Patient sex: M
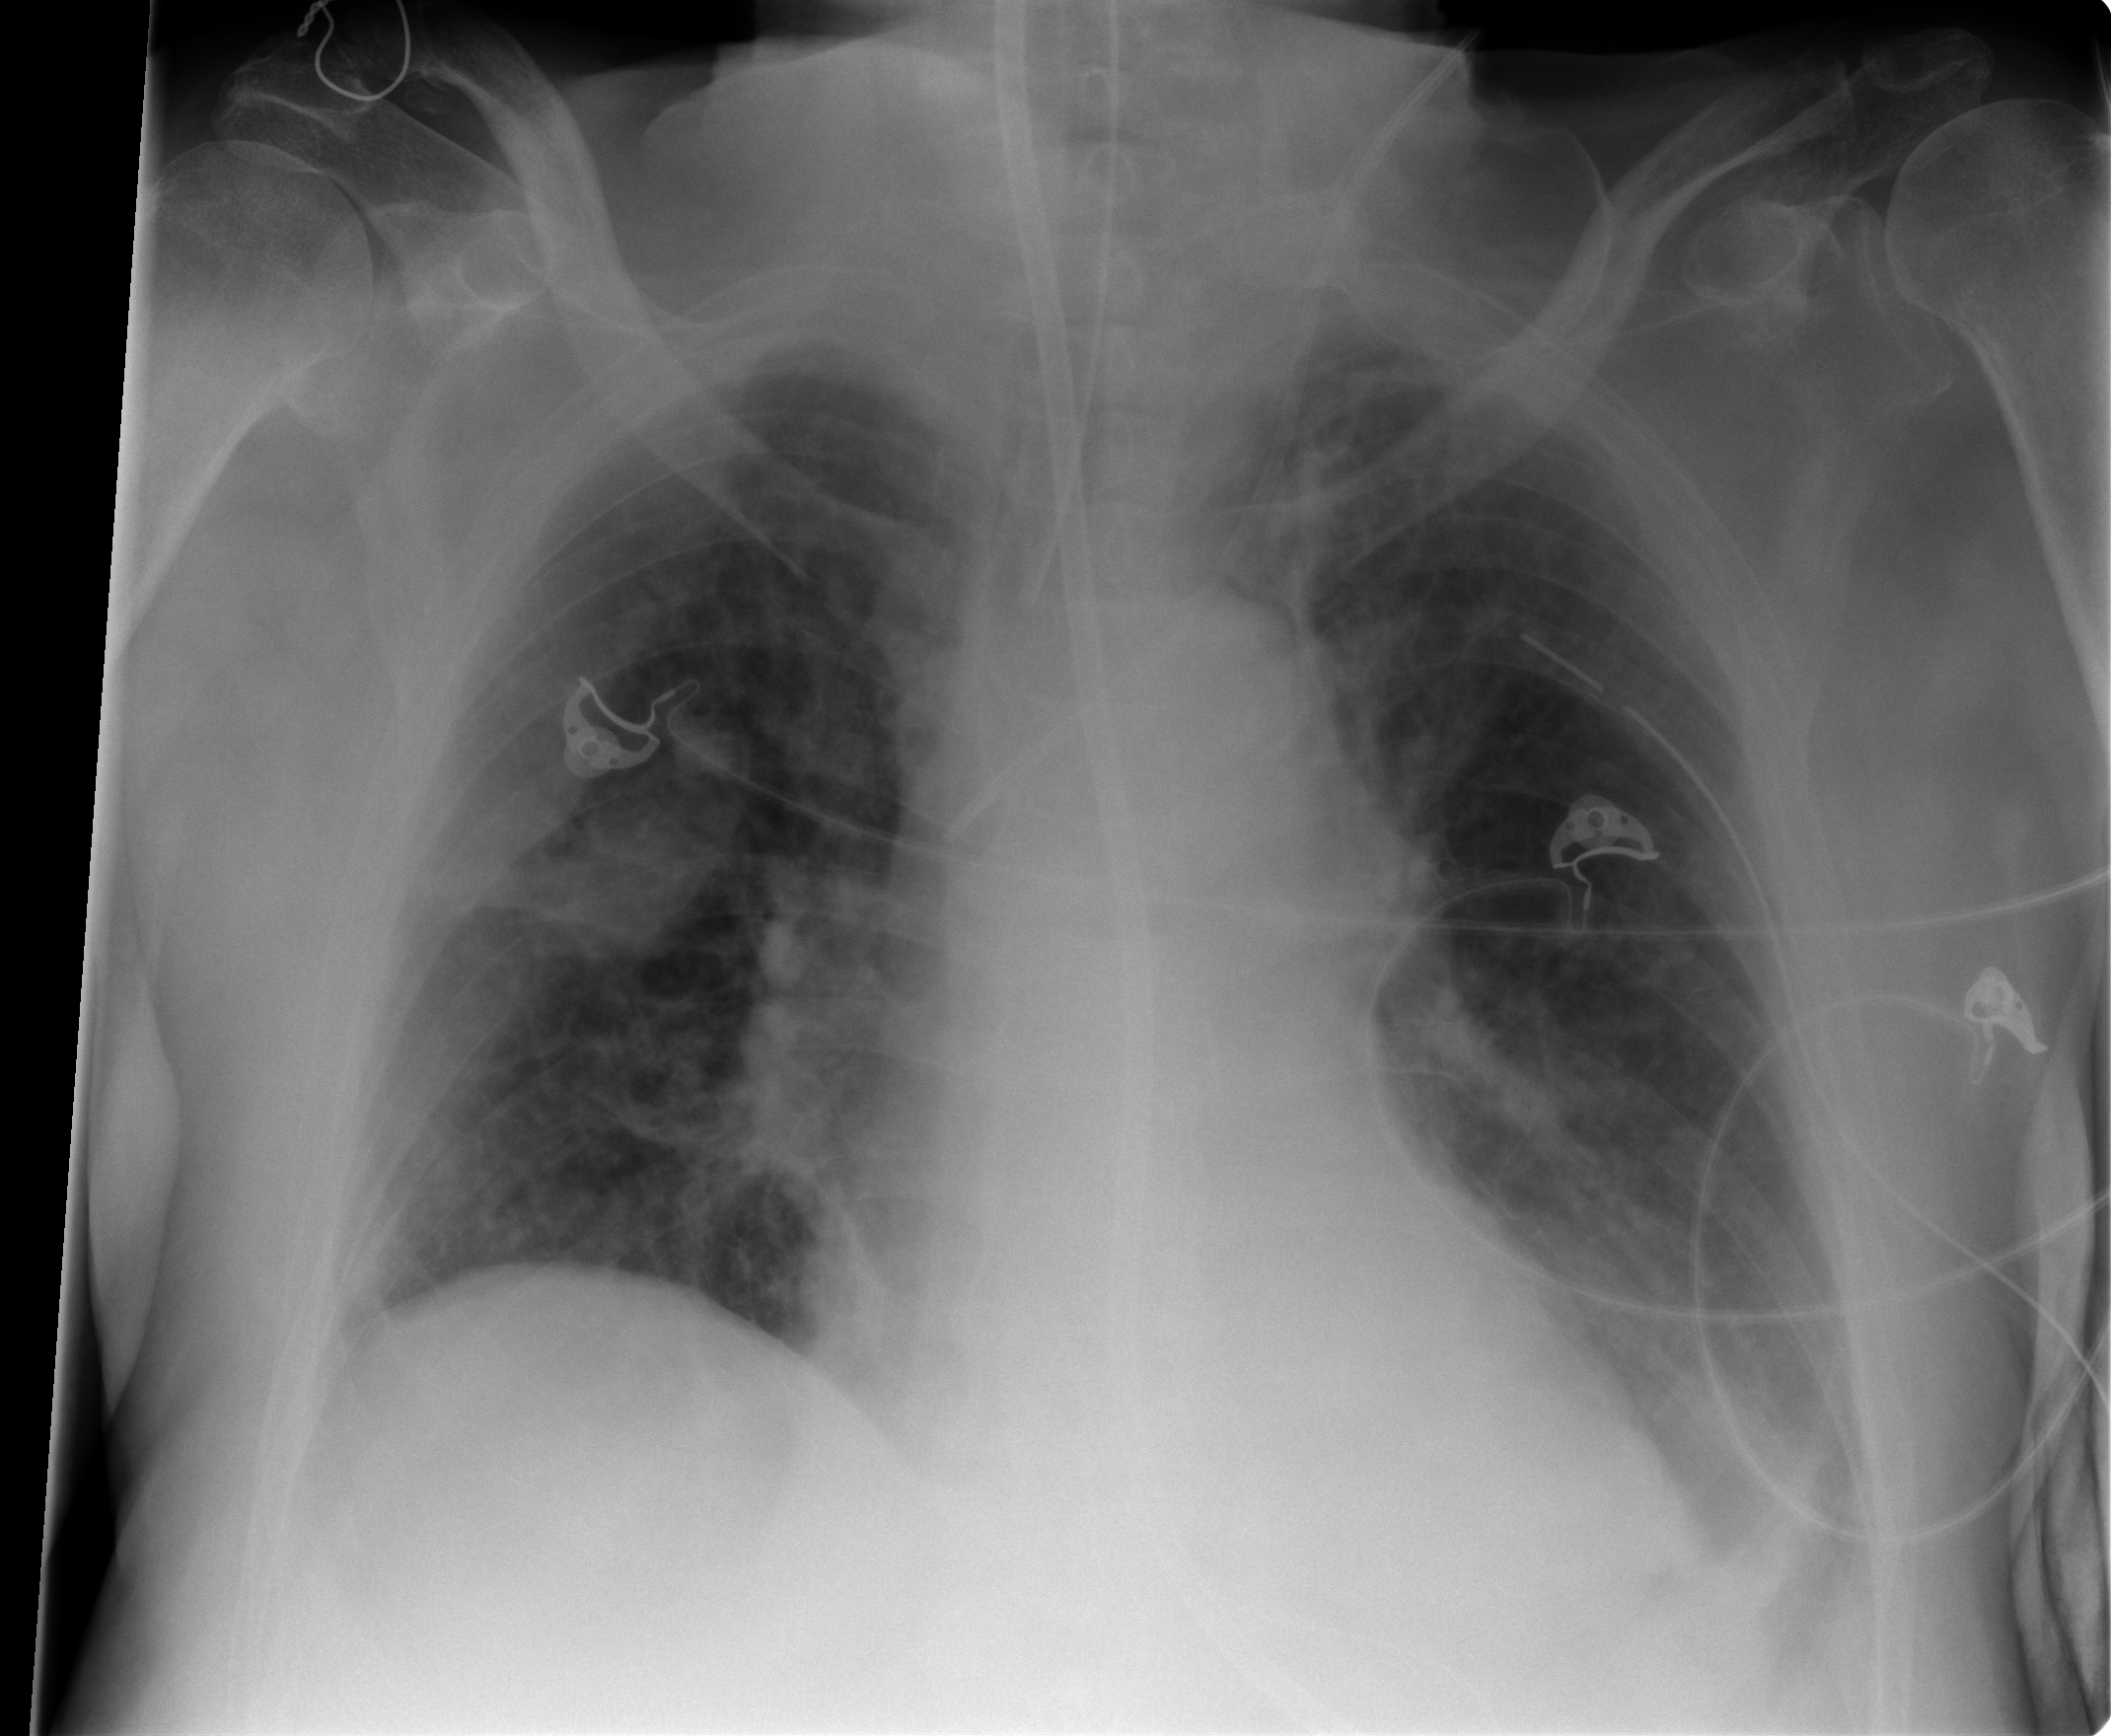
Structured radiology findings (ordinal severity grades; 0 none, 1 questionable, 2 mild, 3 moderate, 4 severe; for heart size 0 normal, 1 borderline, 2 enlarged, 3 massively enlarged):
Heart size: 1
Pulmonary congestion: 2
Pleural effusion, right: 0
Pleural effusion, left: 2
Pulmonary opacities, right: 2
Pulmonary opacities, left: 0
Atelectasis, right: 2
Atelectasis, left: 2